Field crop: tomato
Growth stage: 1
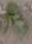
Species: solanum